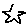
Label: star